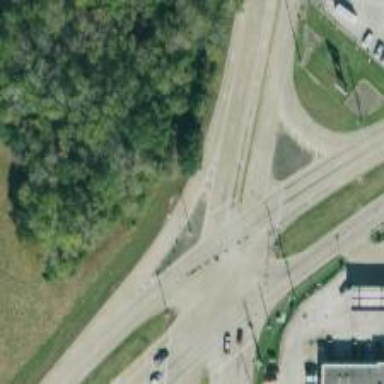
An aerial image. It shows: Secondary link road.